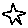
Label: star